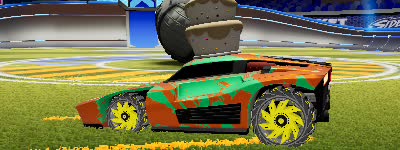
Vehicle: breakout